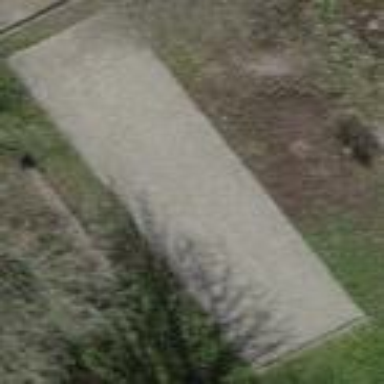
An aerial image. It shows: Pitch designated for boules game.